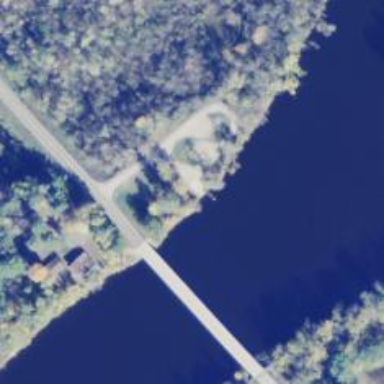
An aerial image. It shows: Tertiary road passing over bridge.